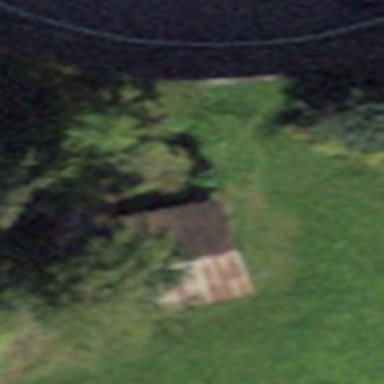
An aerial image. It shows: Cabin is depicted in the image.